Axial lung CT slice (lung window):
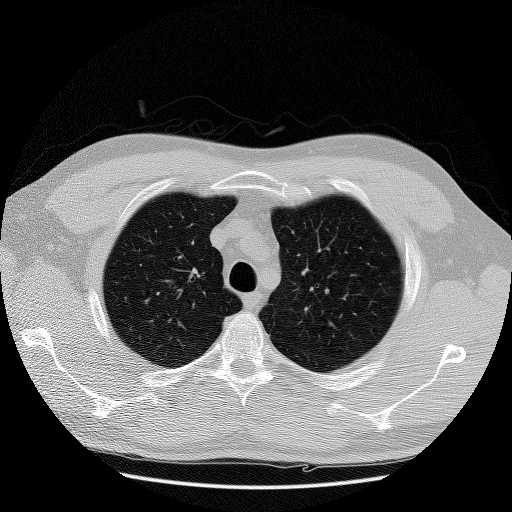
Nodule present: no